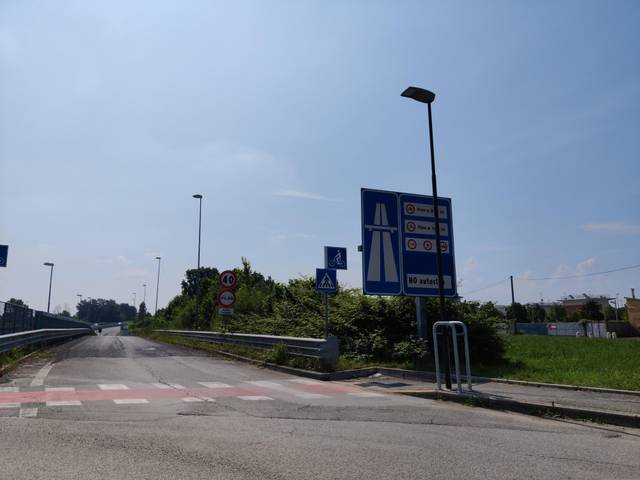
Region: Italy
Coordinates: 44.224, 12.063